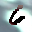
Label: 6